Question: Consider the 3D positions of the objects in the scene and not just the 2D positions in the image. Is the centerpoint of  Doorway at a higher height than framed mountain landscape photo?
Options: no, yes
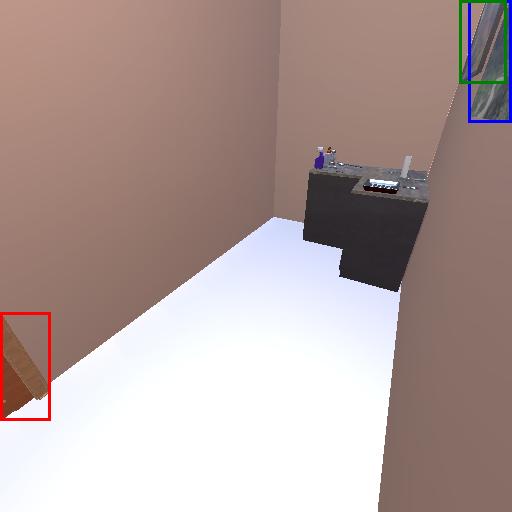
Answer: no